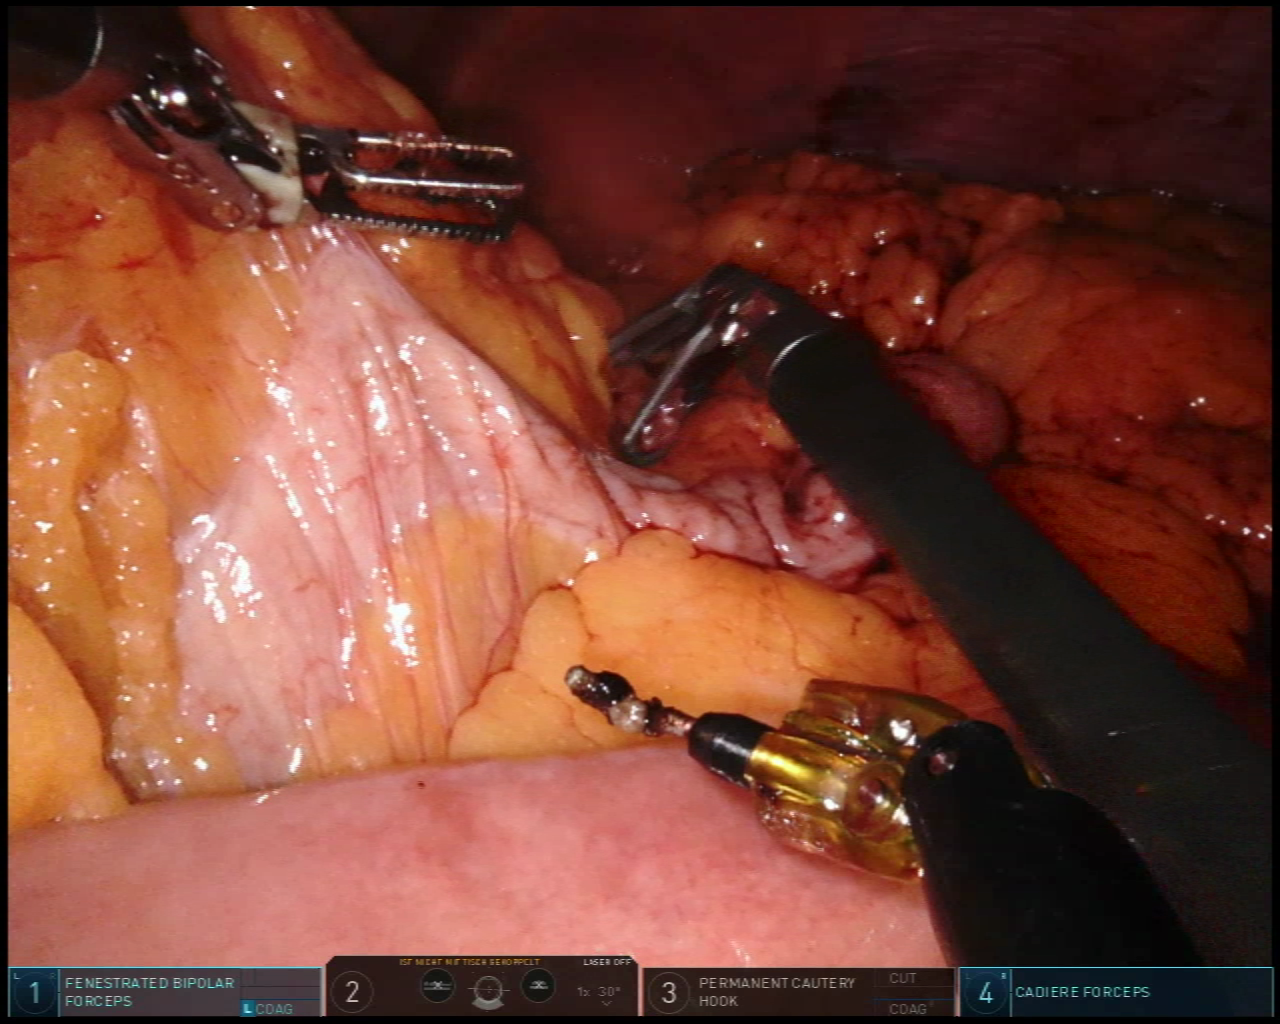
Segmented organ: colon
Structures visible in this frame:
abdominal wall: yes
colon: yes
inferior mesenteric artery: no
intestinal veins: no
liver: no
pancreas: no
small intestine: yes
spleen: no
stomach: no
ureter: no
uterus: no
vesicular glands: no